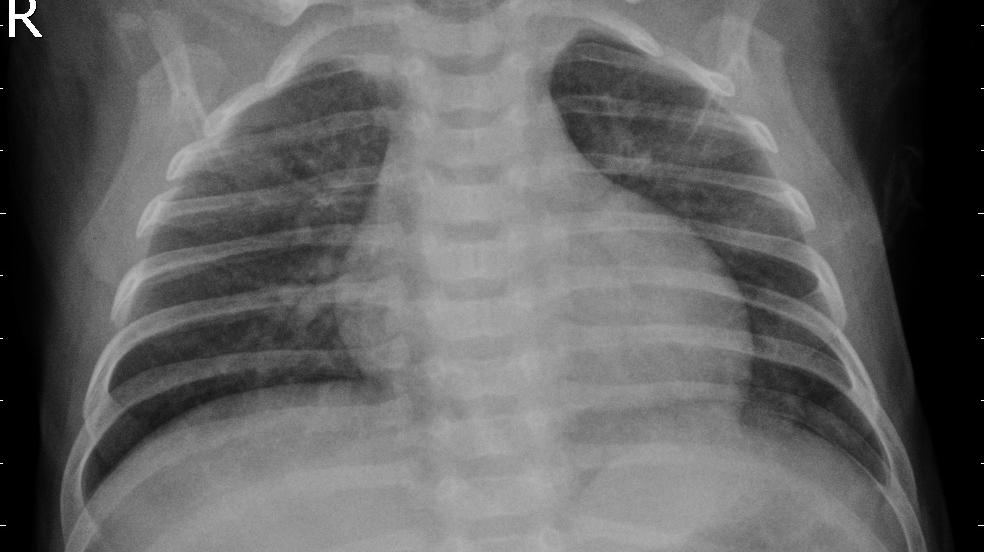
Diagnosis: PNEUMONIA